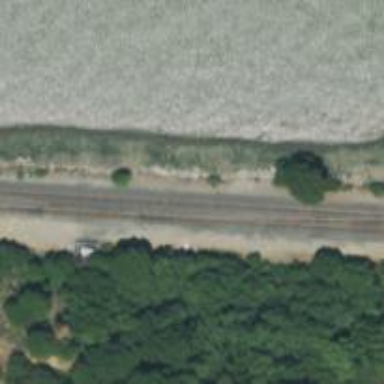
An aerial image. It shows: Railway track.